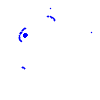
Particle: pion